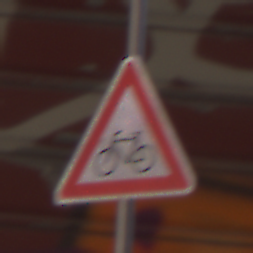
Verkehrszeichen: RadverkehrRechts
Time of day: MorningAfternoon
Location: Outdoor (Urban)
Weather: Clear
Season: NotSpecified
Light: Natural